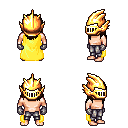
a pixel art fantasy rpg character, male body template, human, light skin, yellow cape, metal pants, brown long hairstyle, gold helm, metal gloves, four views (front, back, left, right), 2x2 character sprite sheet, small pixel art, hard edges, no anti-aliasing